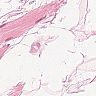
Metastatic tissue present: no